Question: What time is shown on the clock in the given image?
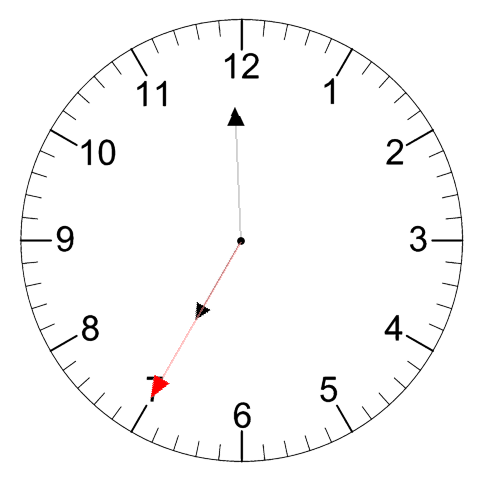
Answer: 06:59:35